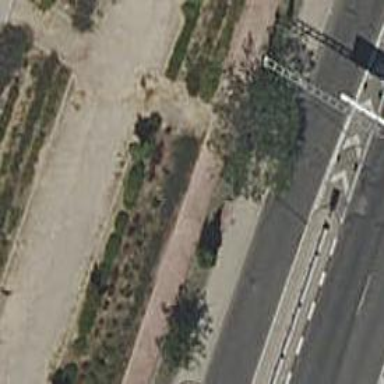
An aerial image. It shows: Sidewalk along the footway.